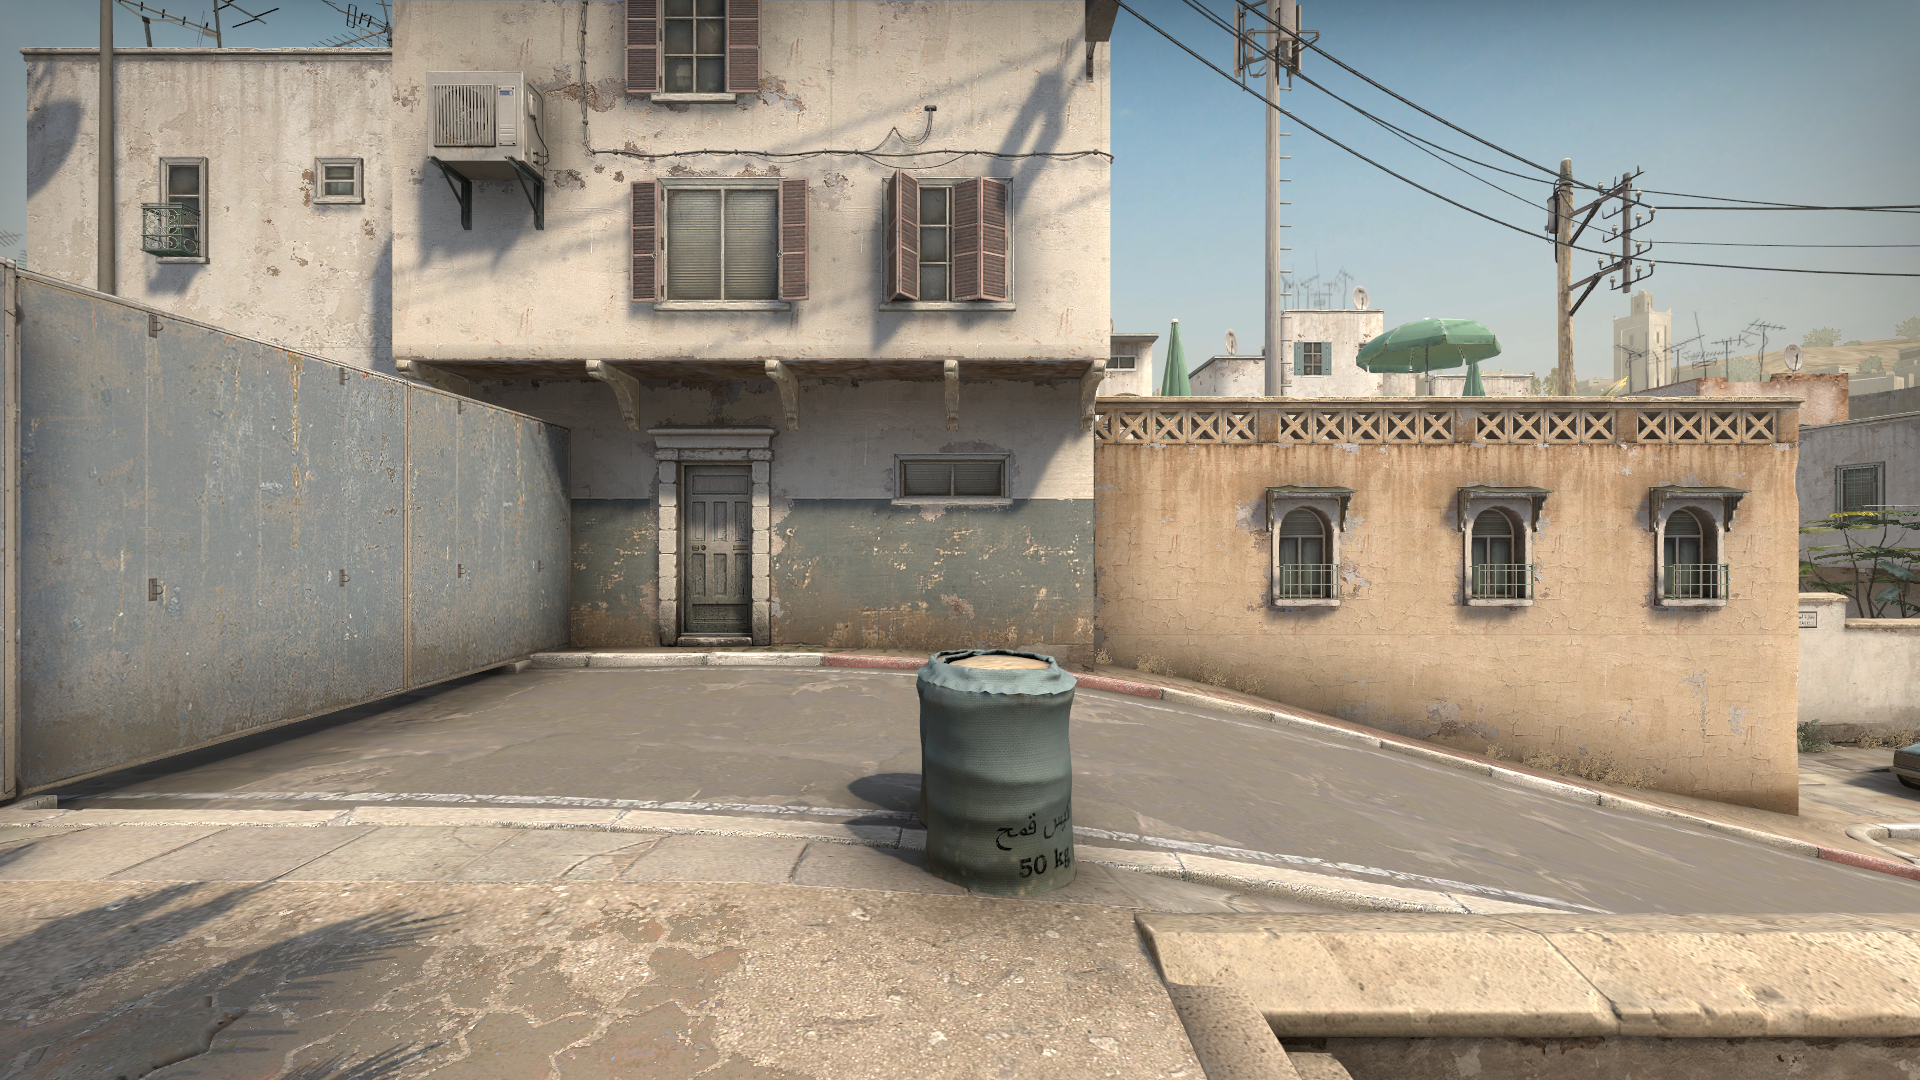
Map: de_dust2